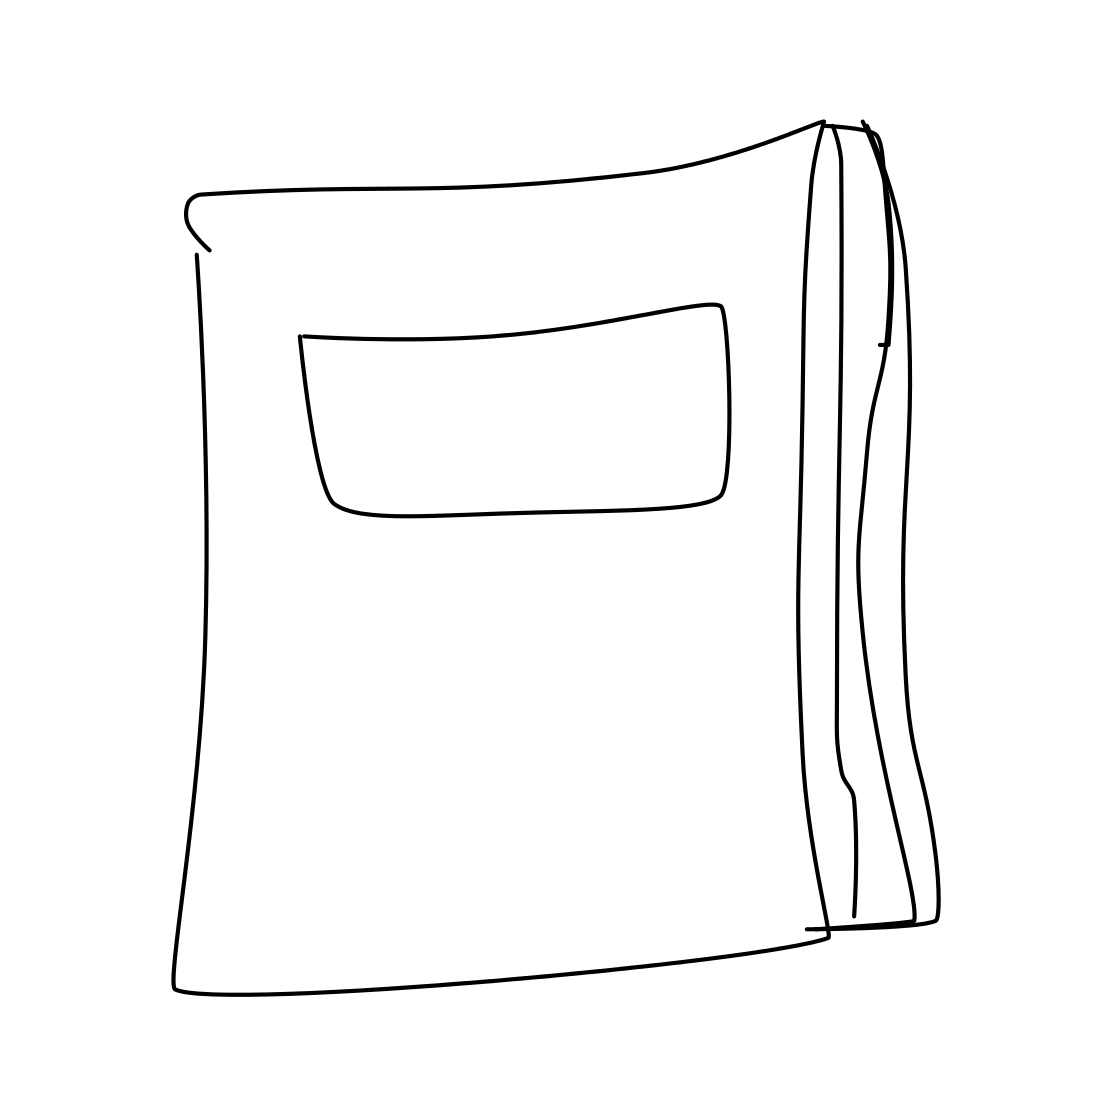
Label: book